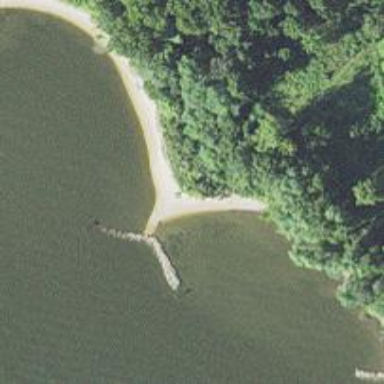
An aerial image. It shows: Breakwater structure.